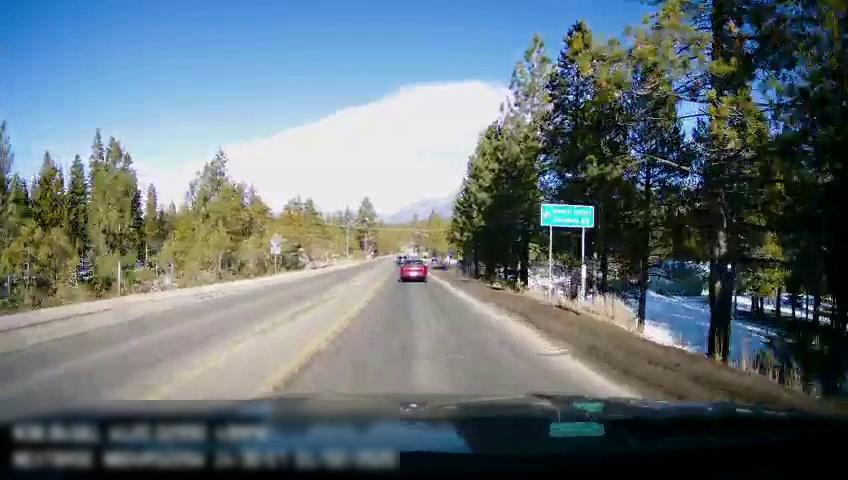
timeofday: Day
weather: Sunny
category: Drivable Space
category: Drivable Space
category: Vehicles | Car
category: Vehicles | SUV
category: Lanes | Current Lane
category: Lanes | Opposite Lane
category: Lanes | Current Lane
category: Traffic | Signs